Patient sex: F
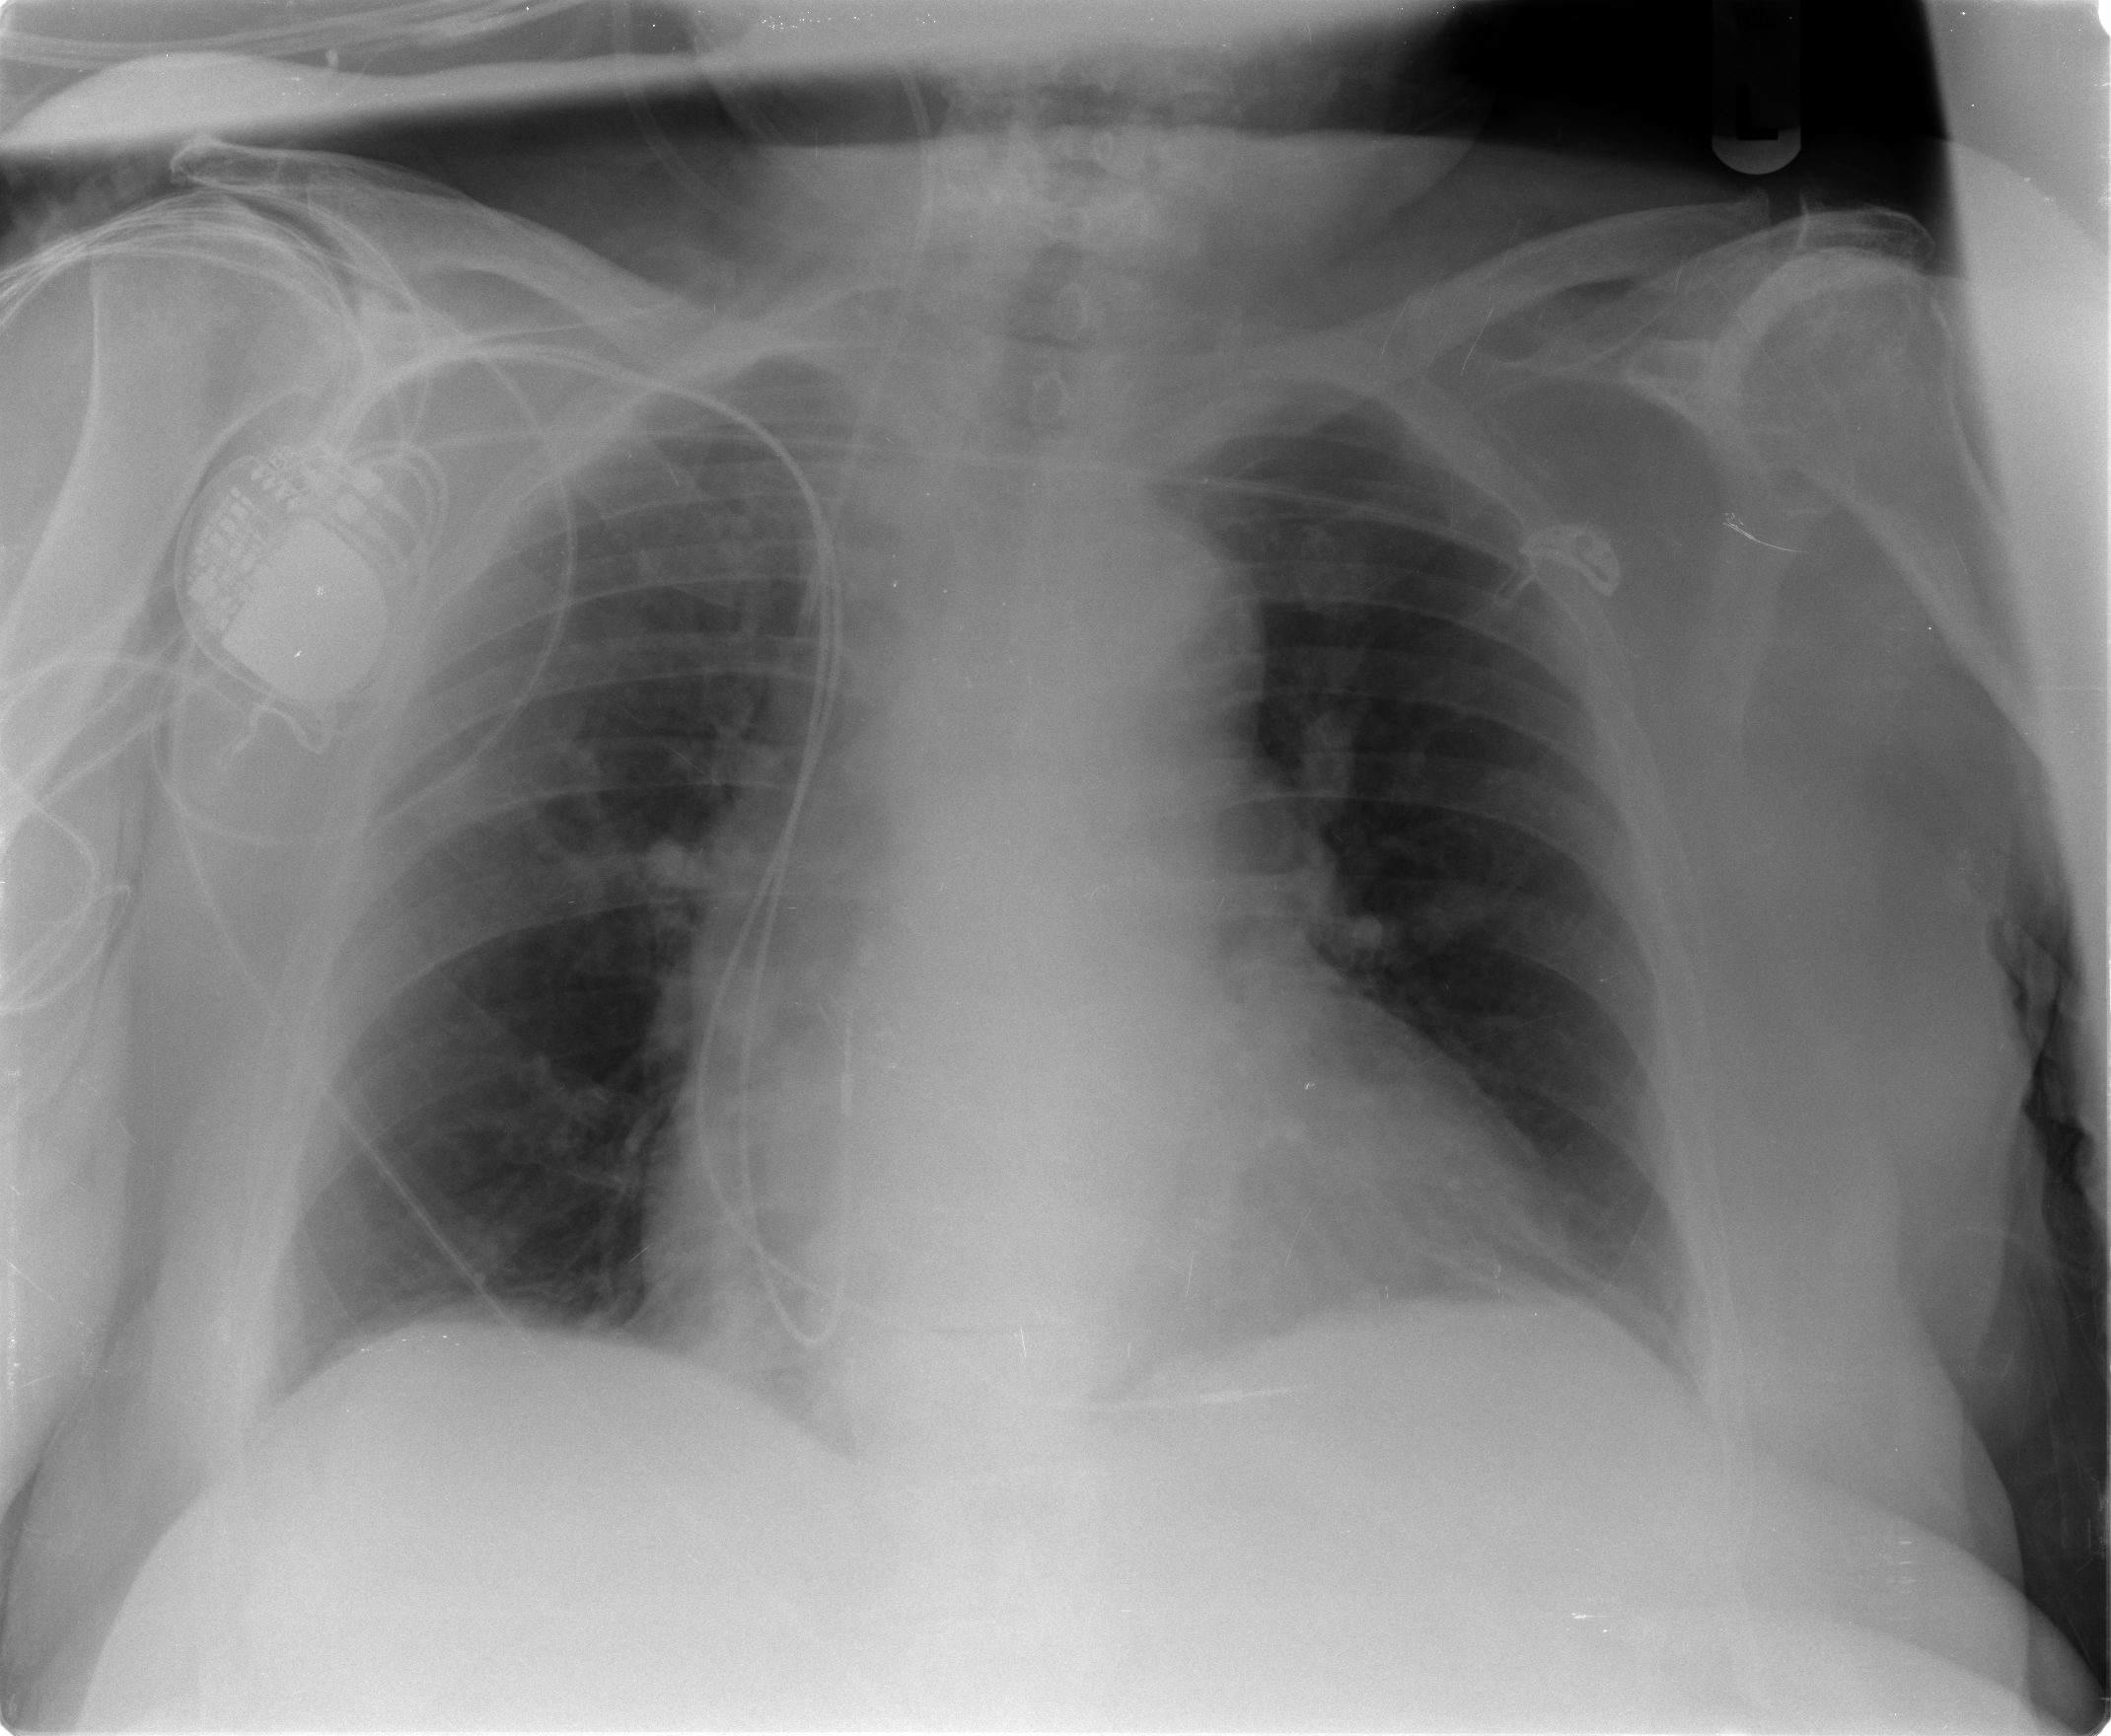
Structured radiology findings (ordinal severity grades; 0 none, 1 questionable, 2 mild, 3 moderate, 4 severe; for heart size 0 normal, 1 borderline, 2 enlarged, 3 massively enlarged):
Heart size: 2
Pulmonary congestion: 1
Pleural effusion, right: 0
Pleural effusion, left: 0
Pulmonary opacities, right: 0
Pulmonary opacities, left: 0
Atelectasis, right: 2
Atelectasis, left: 2